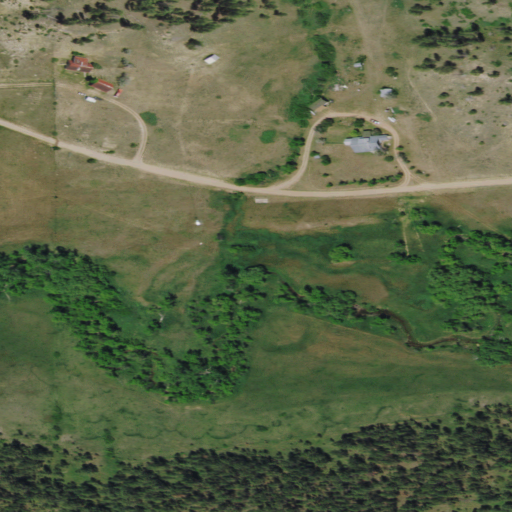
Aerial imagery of valley in Montana named Griffin Gulch containing shrub, woody wetlands, evergreen forest, grassland, and open development